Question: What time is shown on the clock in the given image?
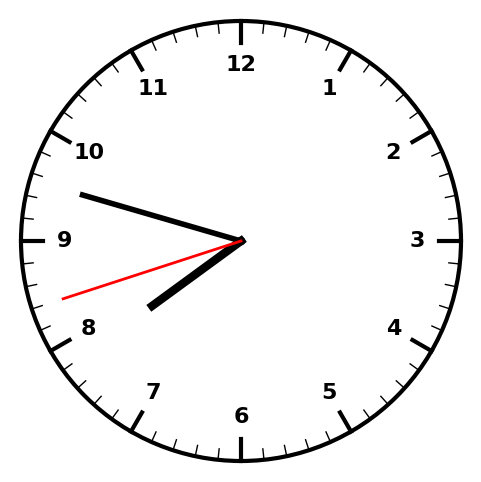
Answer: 07:47:42